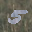
Label: 5